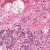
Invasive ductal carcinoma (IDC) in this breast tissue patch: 0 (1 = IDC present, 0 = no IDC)